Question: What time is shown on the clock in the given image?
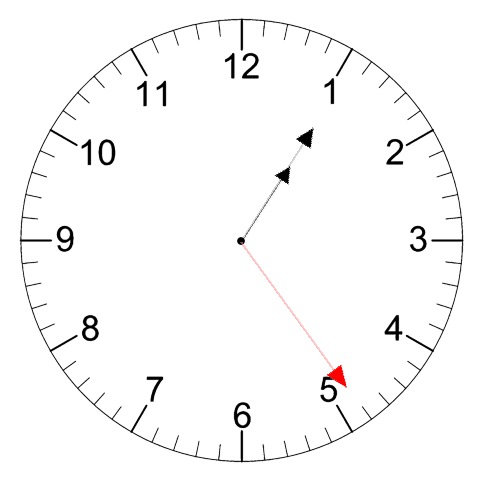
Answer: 01:05:24